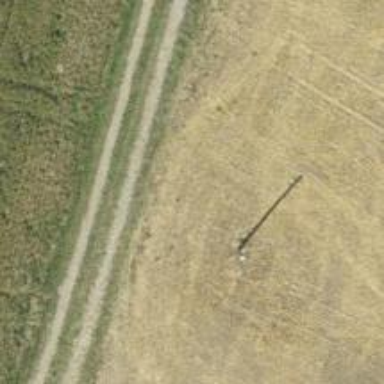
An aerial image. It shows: Minor power line.